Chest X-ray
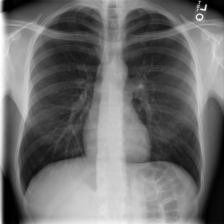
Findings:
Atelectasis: negative
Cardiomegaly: negative
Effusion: negative
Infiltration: positive
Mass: negative
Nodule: negative
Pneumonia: negative
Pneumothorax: negative
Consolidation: negative
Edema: negative
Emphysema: negative
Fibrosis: negative
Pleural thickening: negative
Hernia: negative